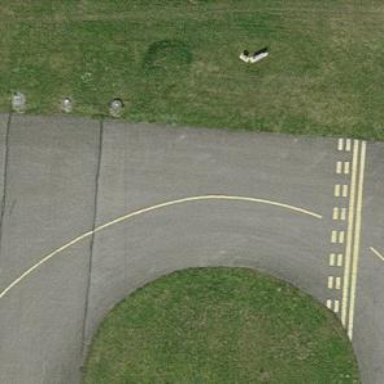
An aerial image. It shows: View of taxiway at the airport.